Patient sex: M
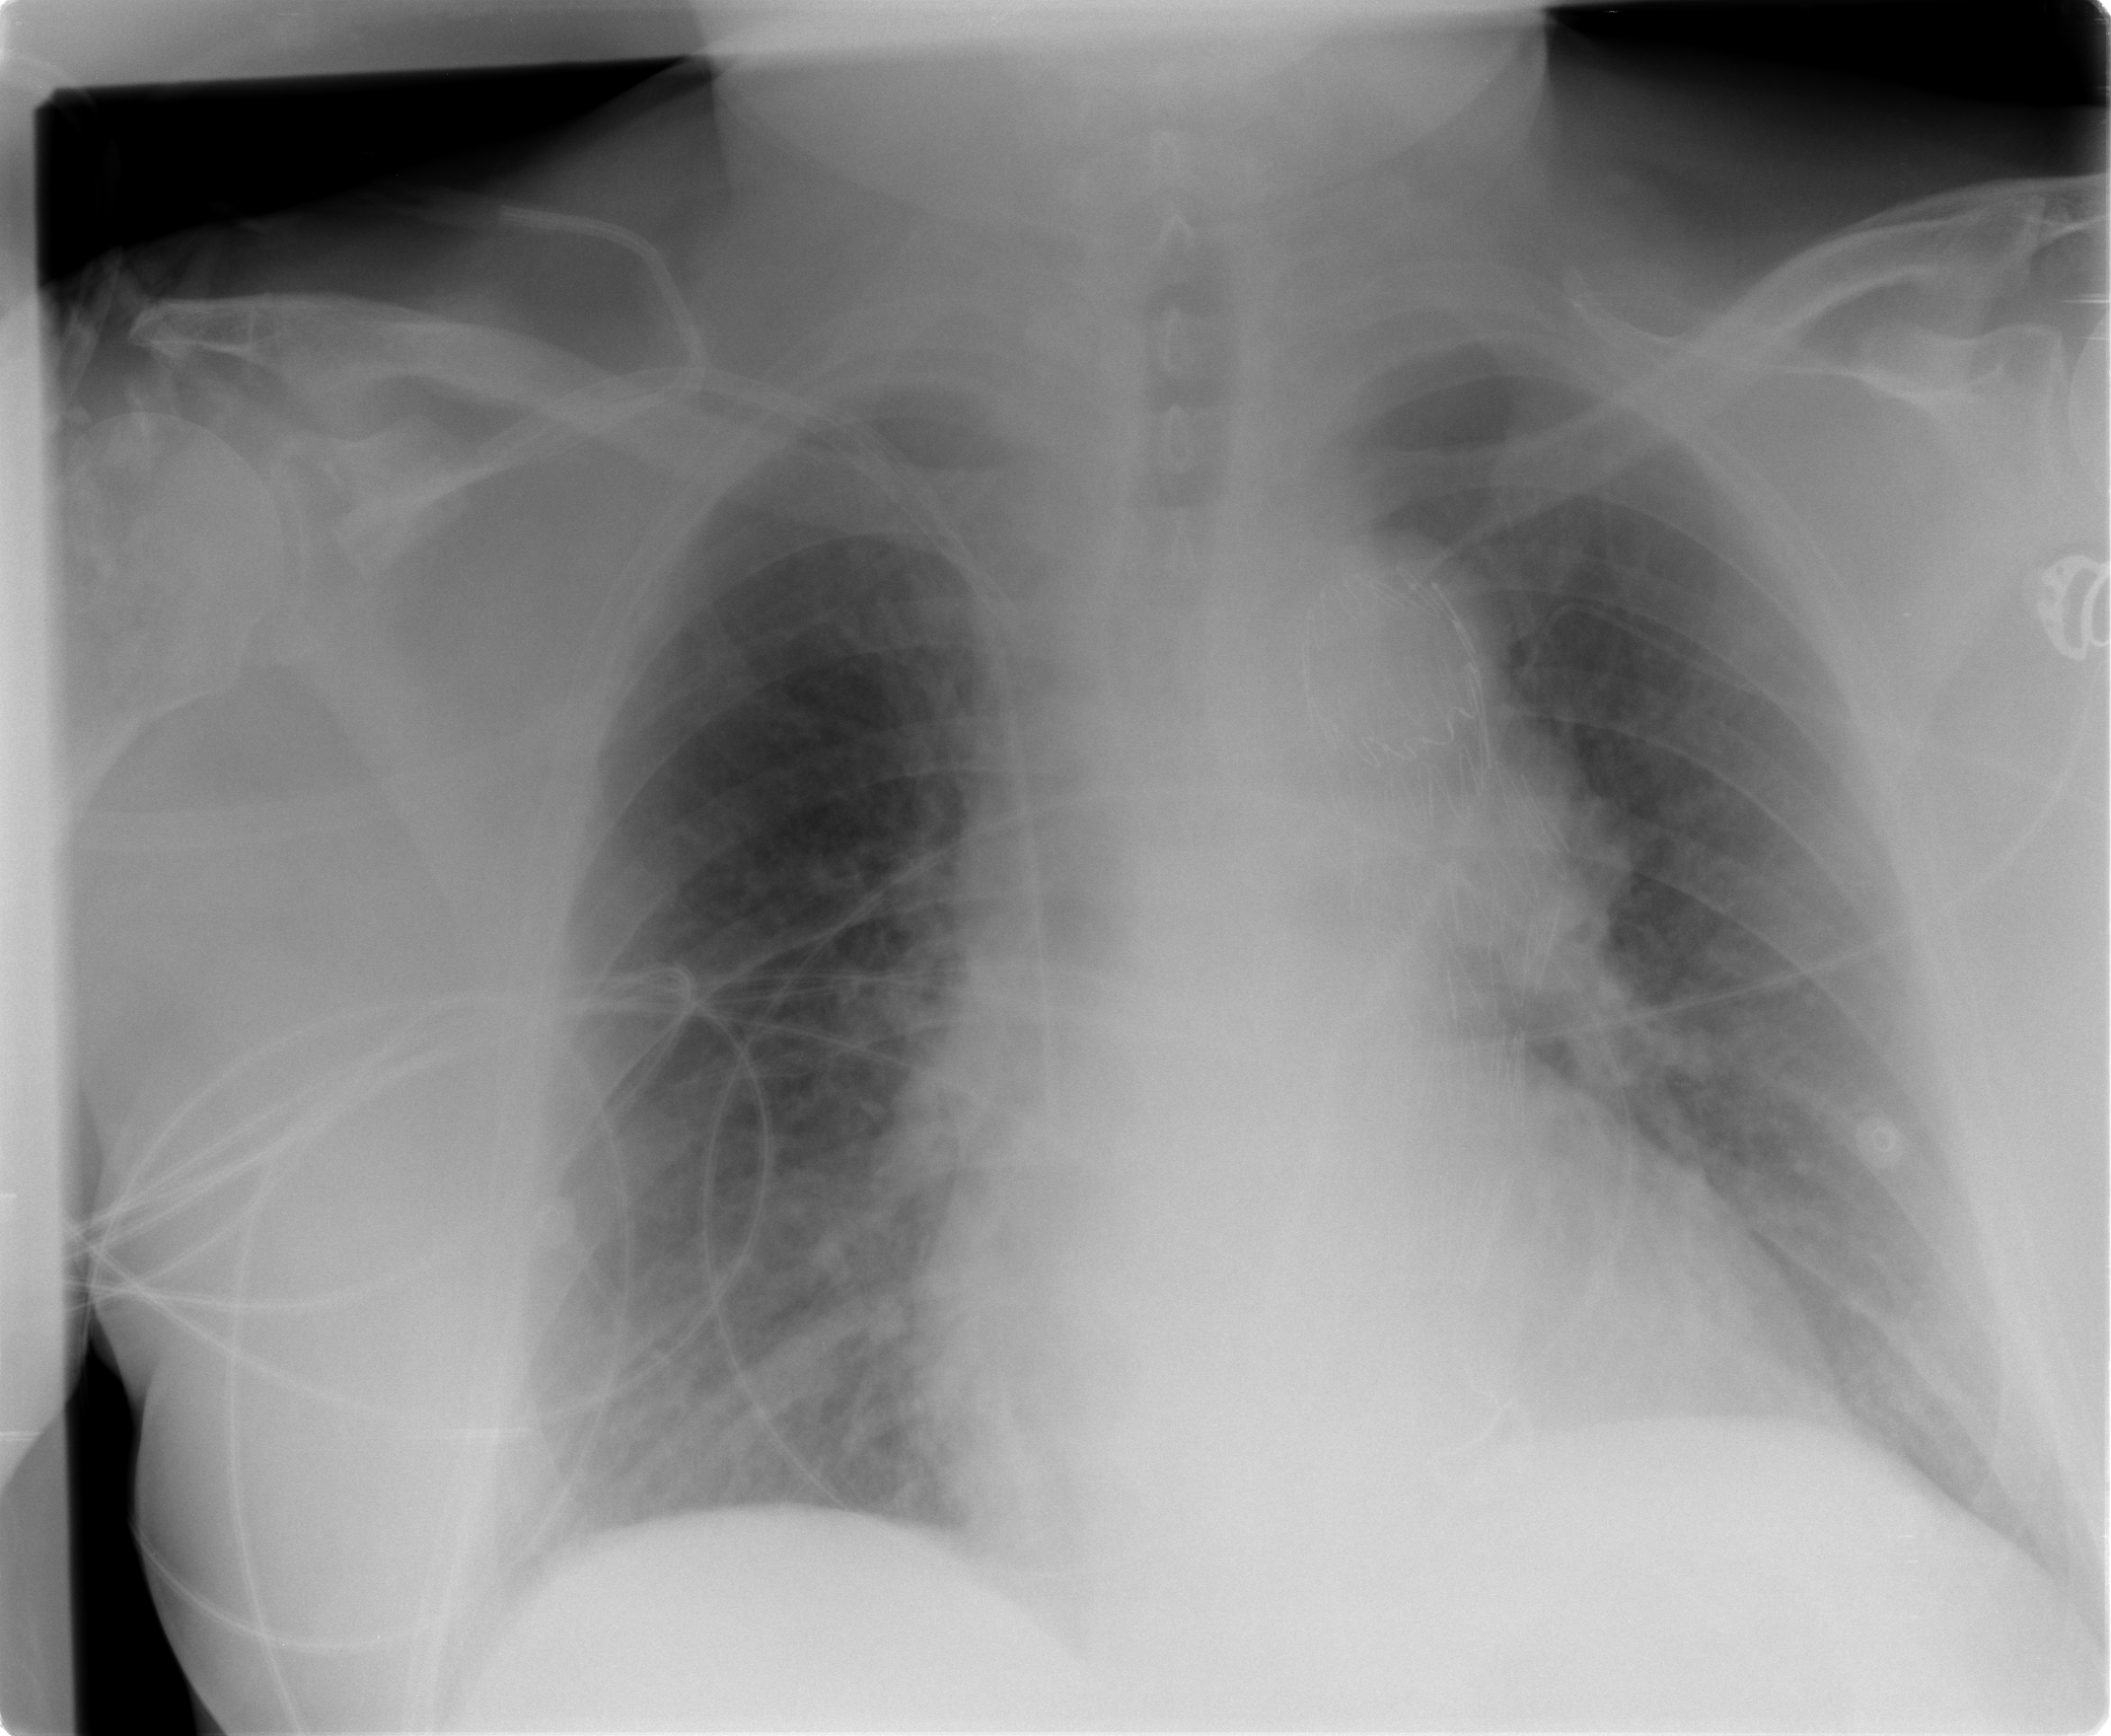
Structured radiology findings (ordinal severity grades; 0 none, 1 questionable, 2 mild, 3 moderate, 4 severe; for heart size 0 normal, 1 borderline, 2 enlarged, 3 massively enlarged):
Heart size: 2
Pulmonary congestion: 2
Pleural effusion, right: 0
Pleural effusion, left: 0
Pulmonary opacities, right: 0
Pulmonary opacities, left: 0
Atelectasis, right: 2
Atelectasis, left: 2